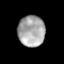
Tissue: lung
Cell type: Others
Senescence score: 0.1809
Nuclear area (px): 819
Mean DAPI intensity: 166.966